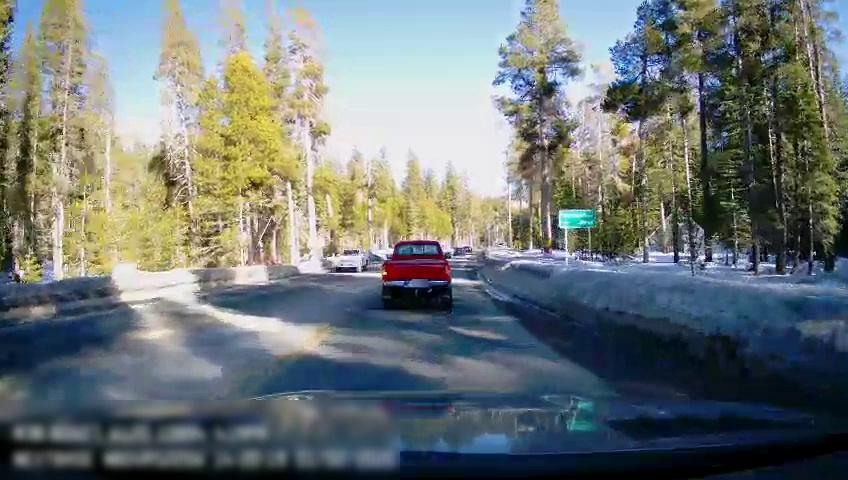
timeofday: Day
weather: Sunny
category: Drivable Space
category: Vehicles | Truck
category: Vehicles | Car
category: Vehicles | Truck
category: Lanes | Current Lane
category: Lanes | Alternate Lane
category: Lanes | Opposite Lane
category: Traffic | Signs